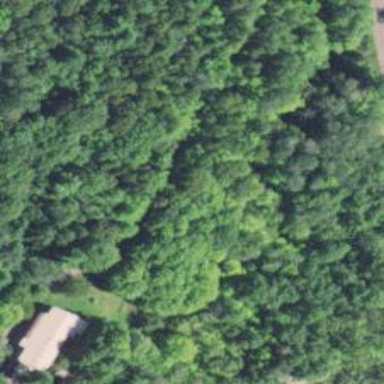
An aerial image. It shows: Driveway.